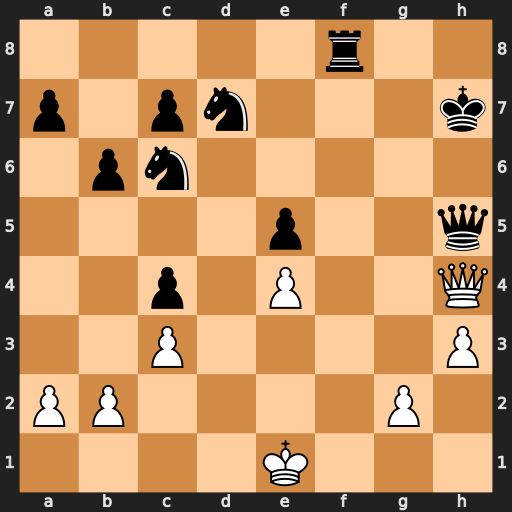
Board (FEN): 5r2/p1pn3k/1pn5/4p2q/2p1P2Q/2P4P/PP4P1/4K3
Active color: w
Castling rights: -
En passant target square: -
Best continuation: Qxh5+ Kg7 Qg4+ Kf6 Qxd7